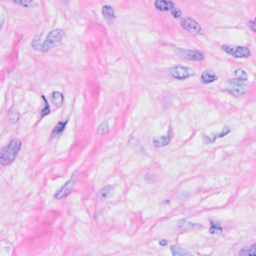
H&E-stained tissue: Breast